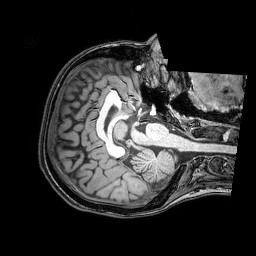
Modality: T1w
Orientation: axial
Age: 28
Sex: female